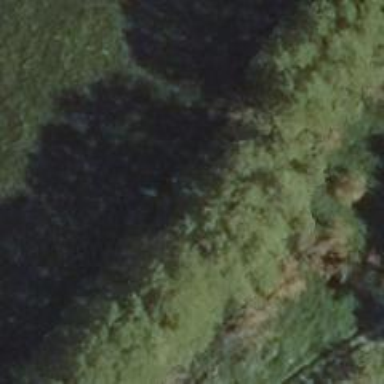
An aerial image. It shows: Row of trees in natural setting.